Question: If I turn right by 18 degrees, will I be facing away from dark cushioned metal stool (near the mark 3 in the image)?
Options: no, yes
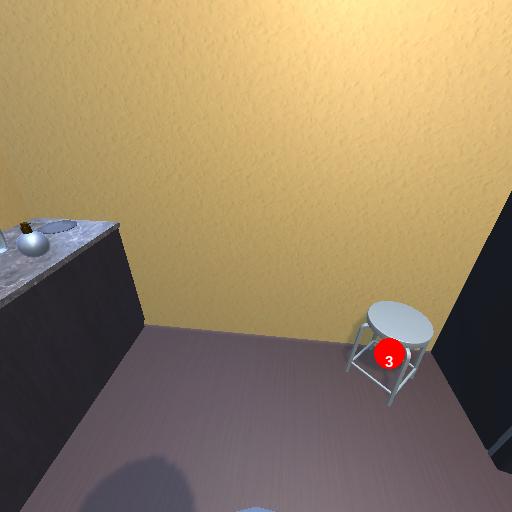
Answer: no